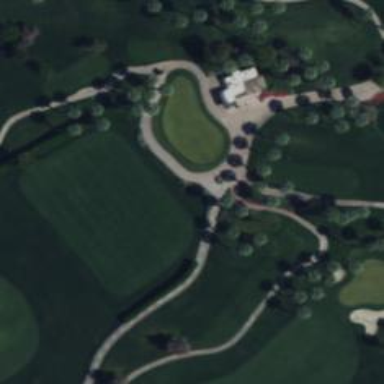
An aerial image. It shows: Service road used as golf cart path.